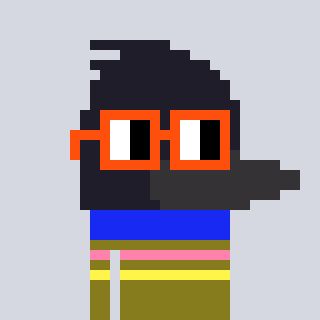
a pixel art character with square orange glasses, a raven-shaped head and a gunk-colored body on a cool background